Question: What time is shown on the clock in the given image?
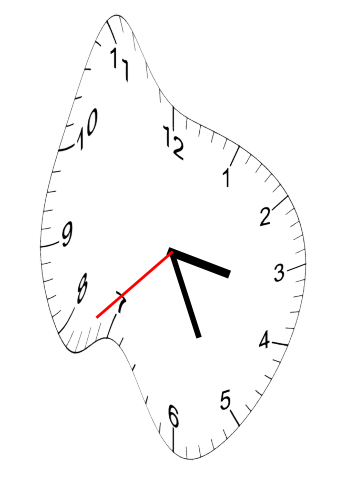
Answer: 03:25:38